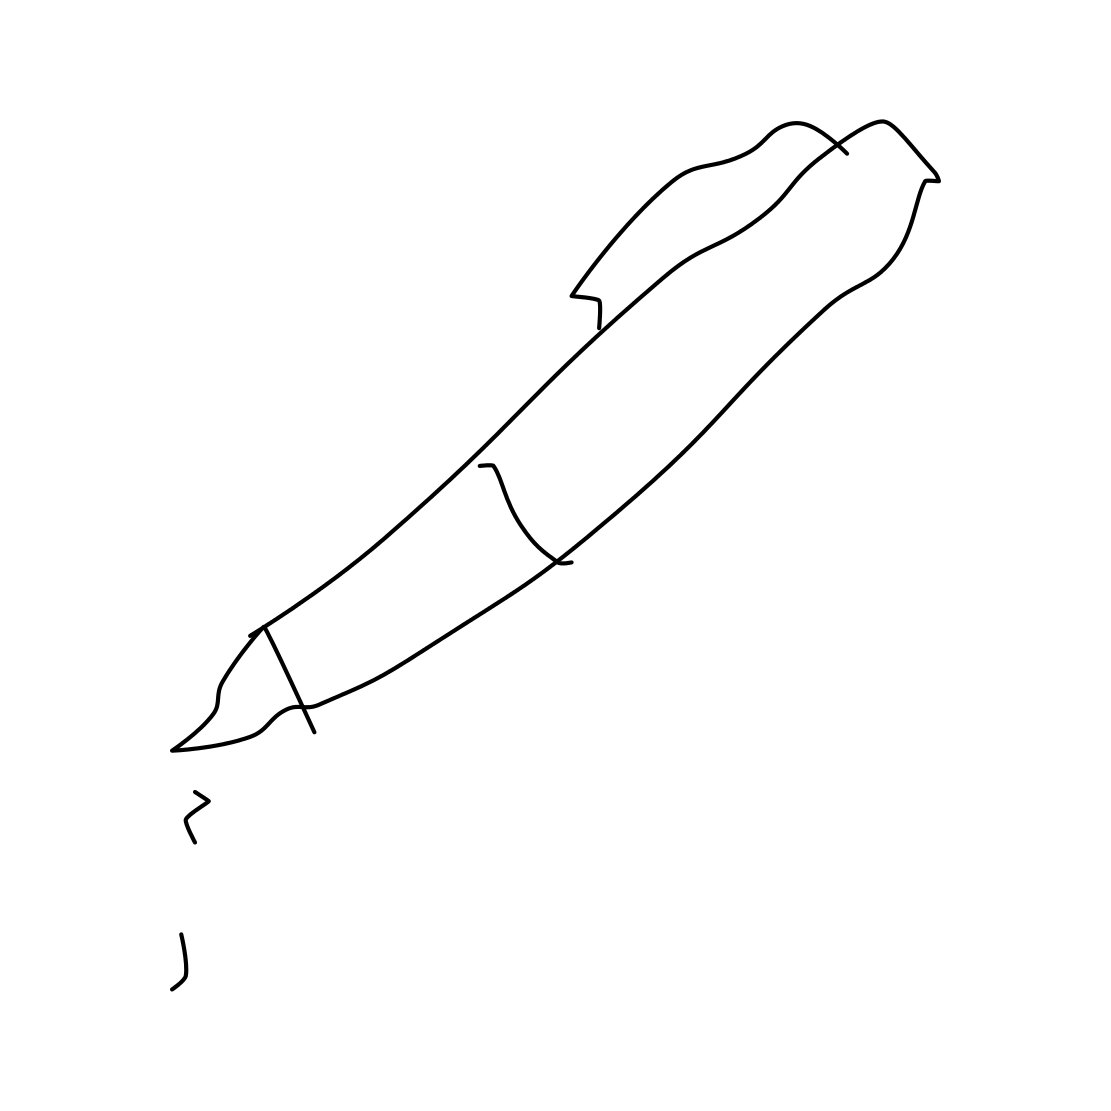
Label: pen